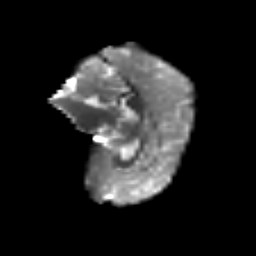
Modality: T2w
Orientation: sagittal
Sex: female
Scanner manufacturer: siemens
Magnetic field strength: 3 T
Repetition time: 5 s
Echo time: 0.071 s